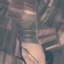
Label: PermanentCrop